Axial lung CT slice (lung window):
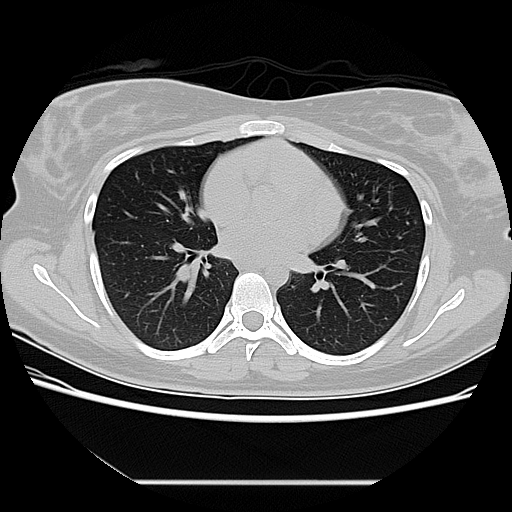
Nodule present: no